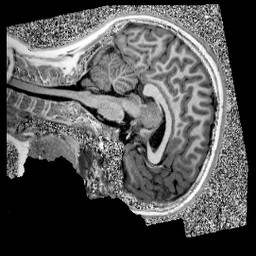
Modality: UNIT1
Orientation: sagittal
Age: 10
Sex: female
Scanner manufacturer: siemens
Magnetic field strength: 3 T
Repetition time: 4 s
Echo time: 0.00303 s